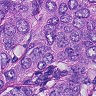
Metastatic tissue present: yes